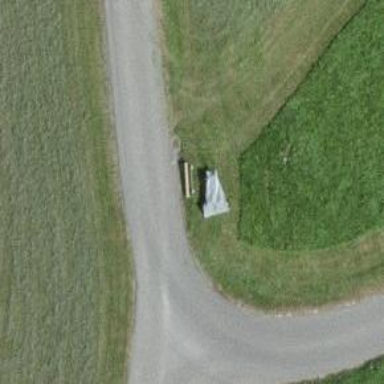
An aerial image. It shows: Bench.